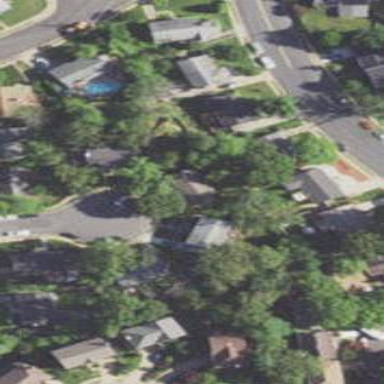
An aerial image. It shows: Residential area composed of single-family homes.